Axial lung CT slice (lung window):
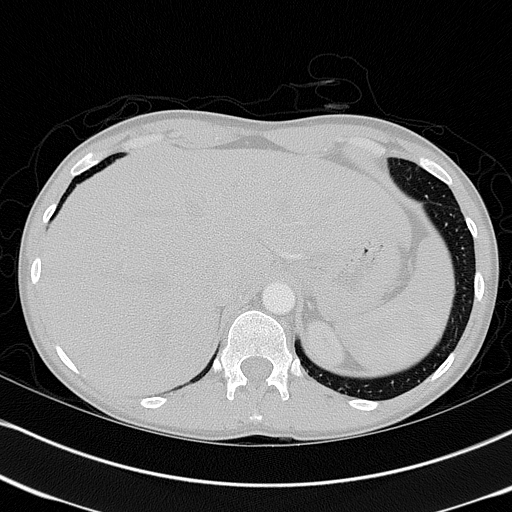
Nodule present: no